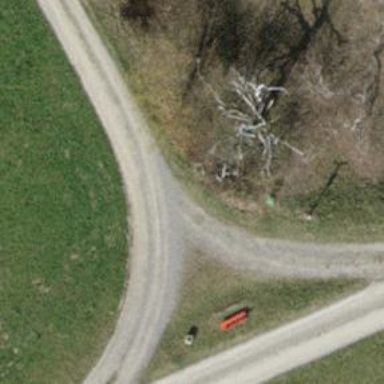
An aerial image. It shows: Guidepost with information.